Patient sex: M
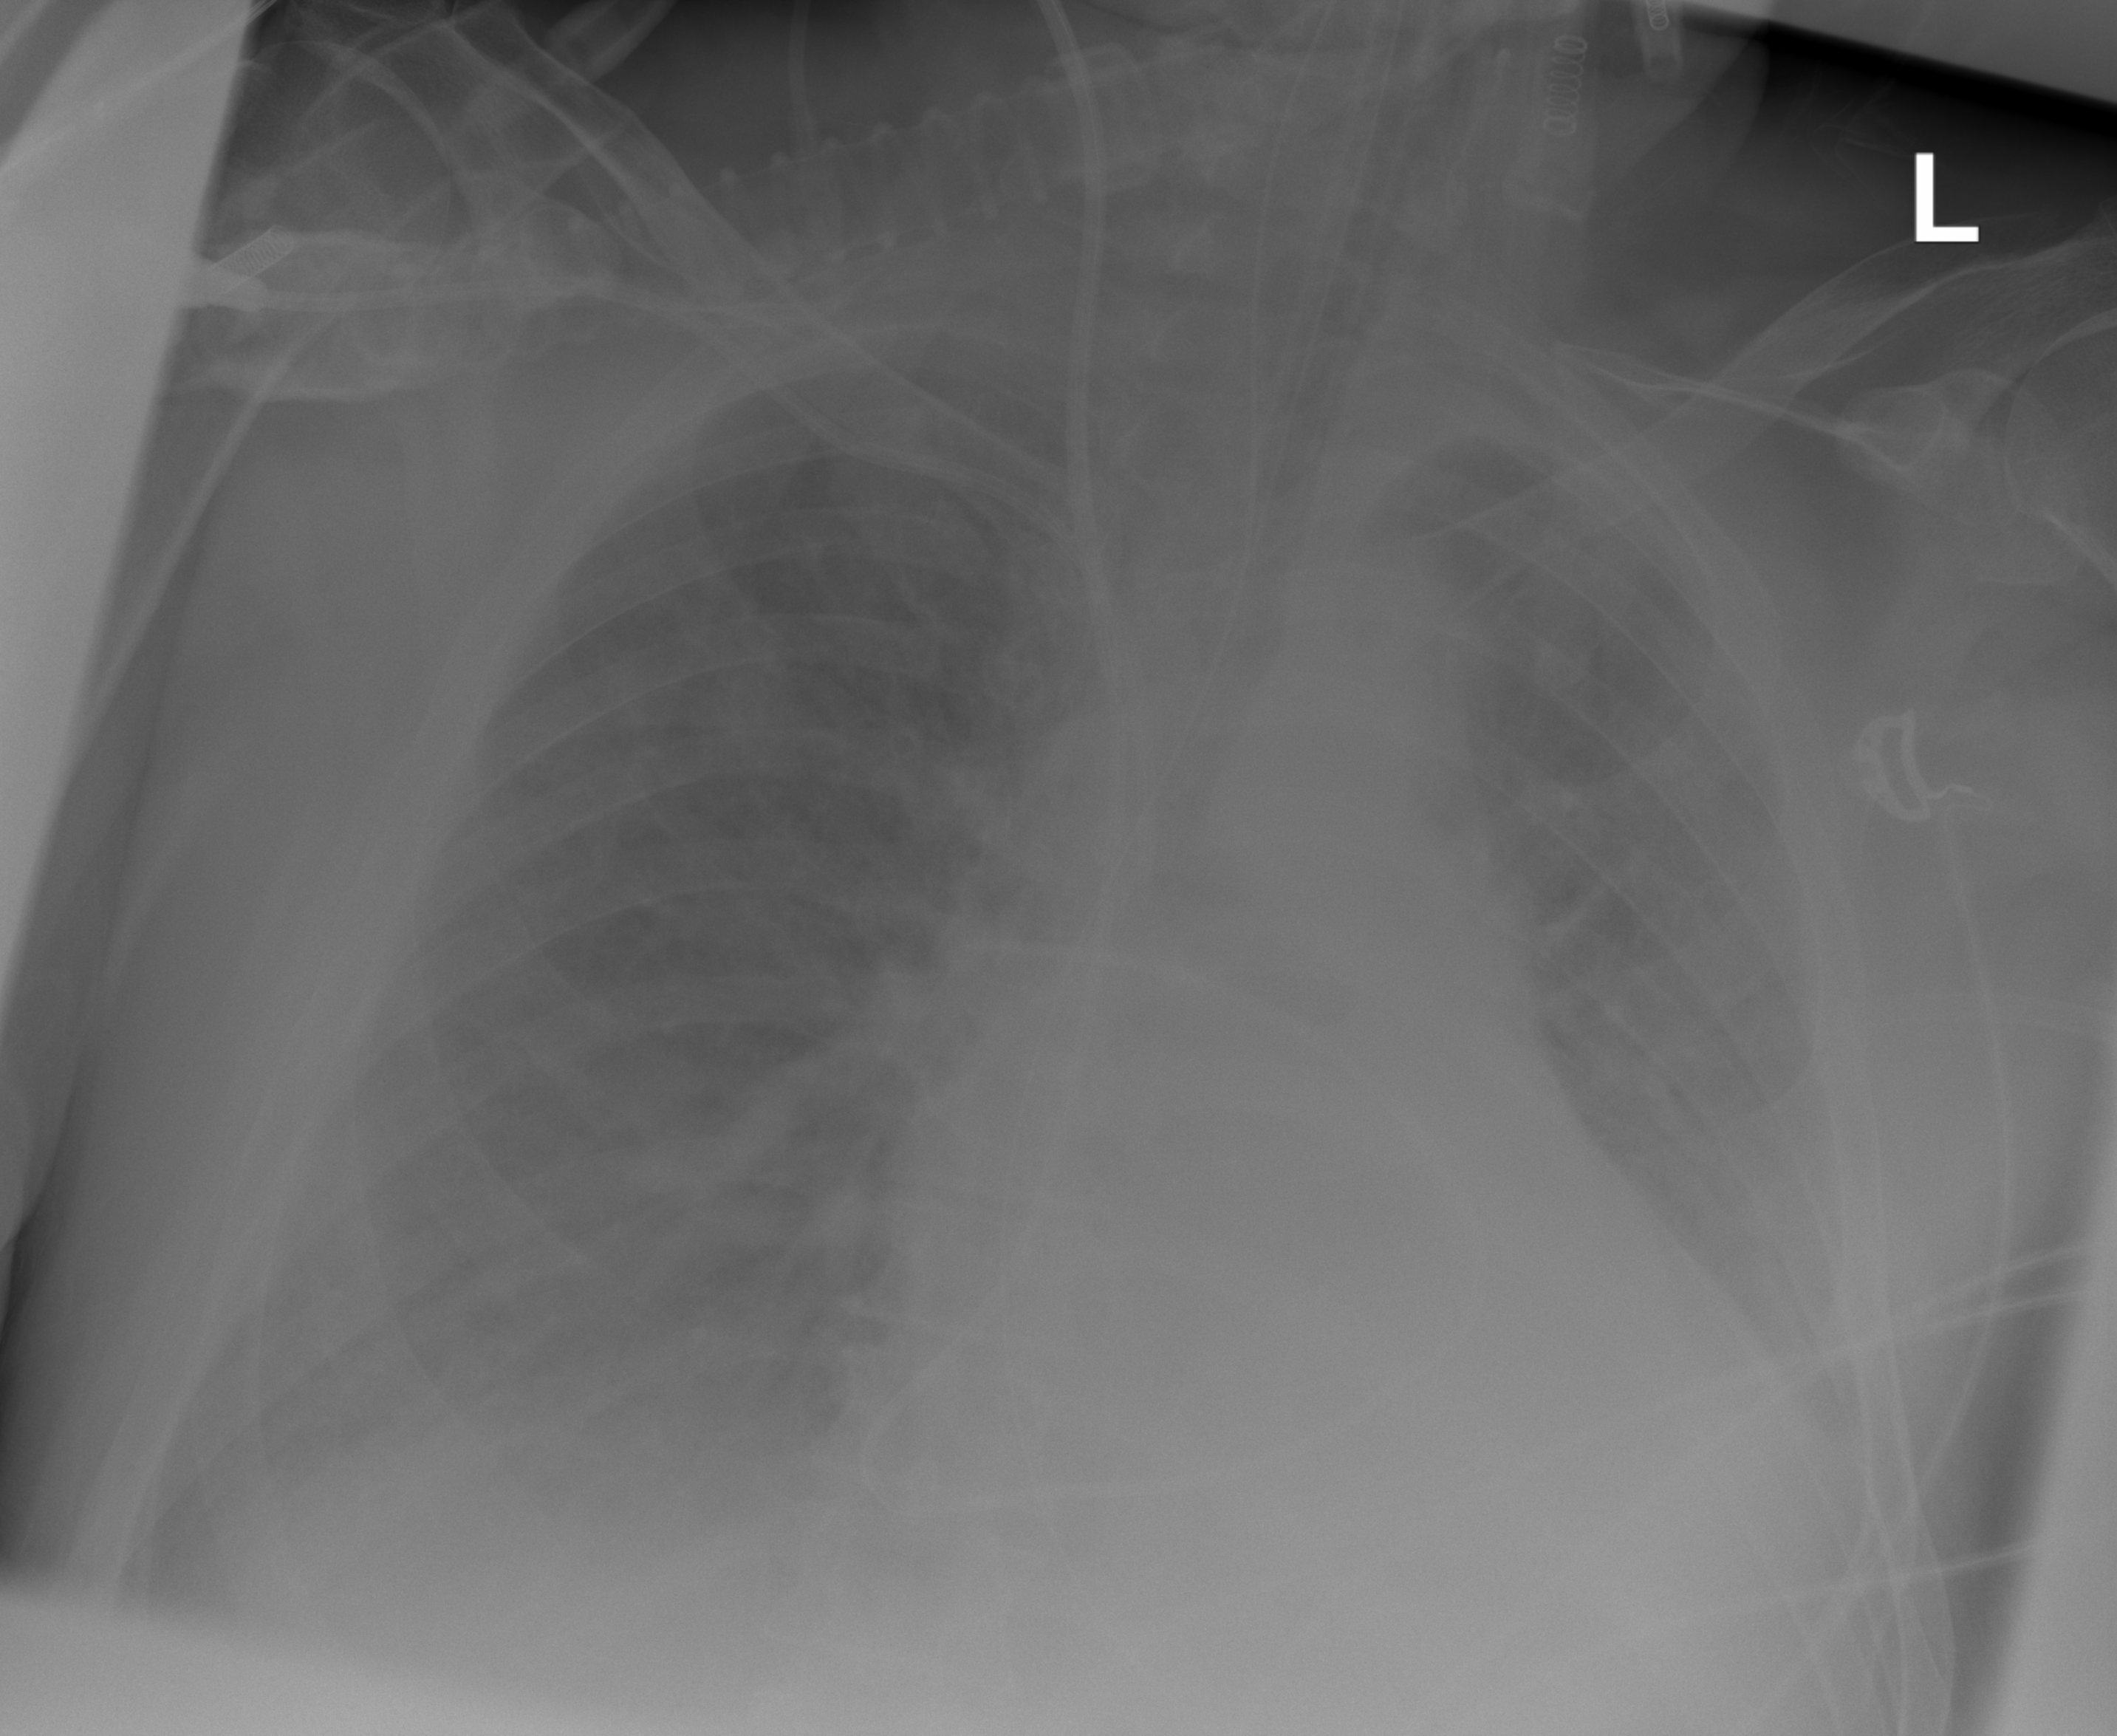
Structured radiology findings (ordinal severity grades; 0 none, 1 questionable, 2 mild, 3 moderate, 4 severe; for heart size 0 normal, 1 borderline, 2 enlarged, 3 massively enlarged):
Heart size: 2
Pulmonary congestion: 3
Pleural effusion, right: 3
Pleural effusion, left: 2
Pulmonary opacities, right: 2
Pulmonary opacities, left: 2
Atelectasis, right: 2
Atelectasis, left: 2